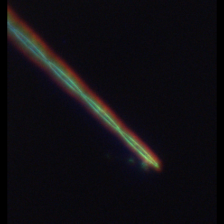
Taxon: Psuedo-nitzschia
Group: Diatoms